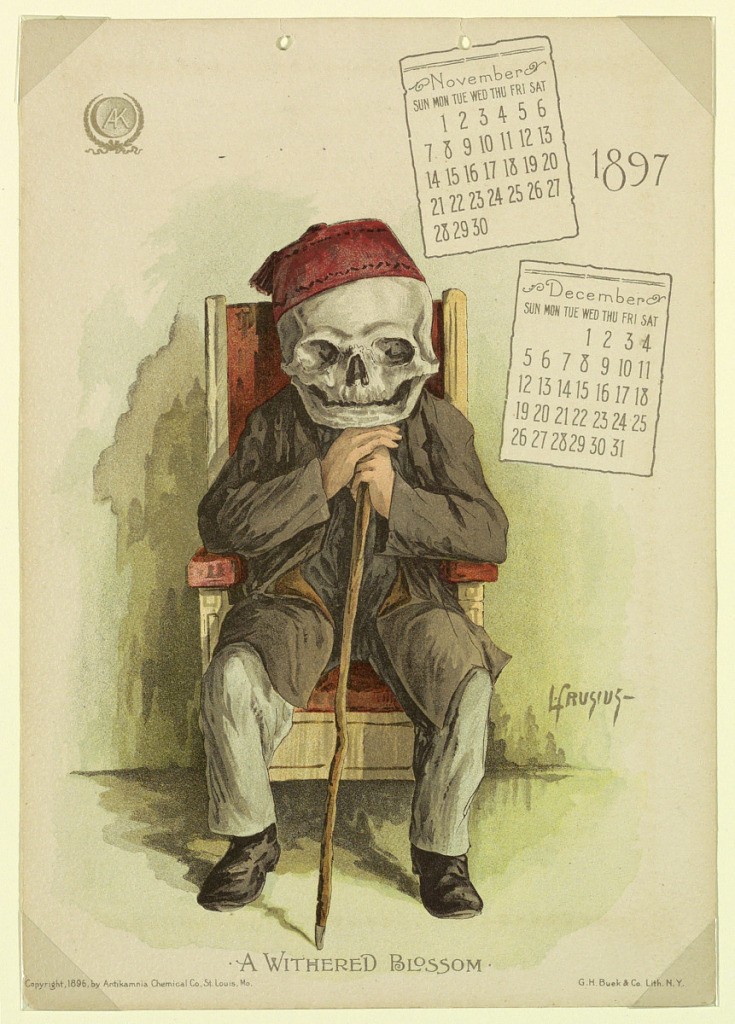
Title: The Antikamnia Calendar, November and December, 1897: A Withered Blossom
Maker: Louis Crusius, American, 1862 - 1898
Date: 1896
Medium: Chromolithograph on paper with string binding
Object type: Calendar
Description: November and December, 1897.